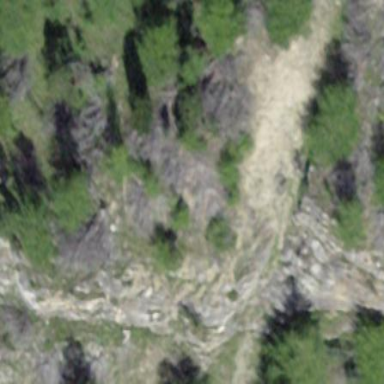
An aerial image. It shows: Landscape of bare rock.